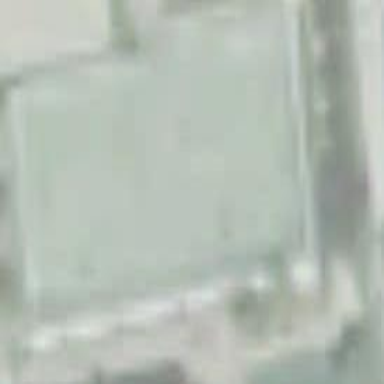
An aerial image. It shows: Pitch for leisure activities.